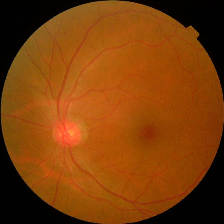
Diabetic retinopathy grade: No DR